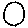
Label: circle